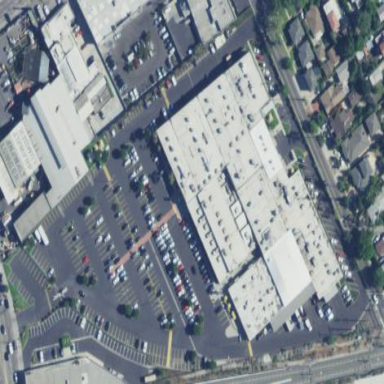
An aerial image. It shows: Commercial area.